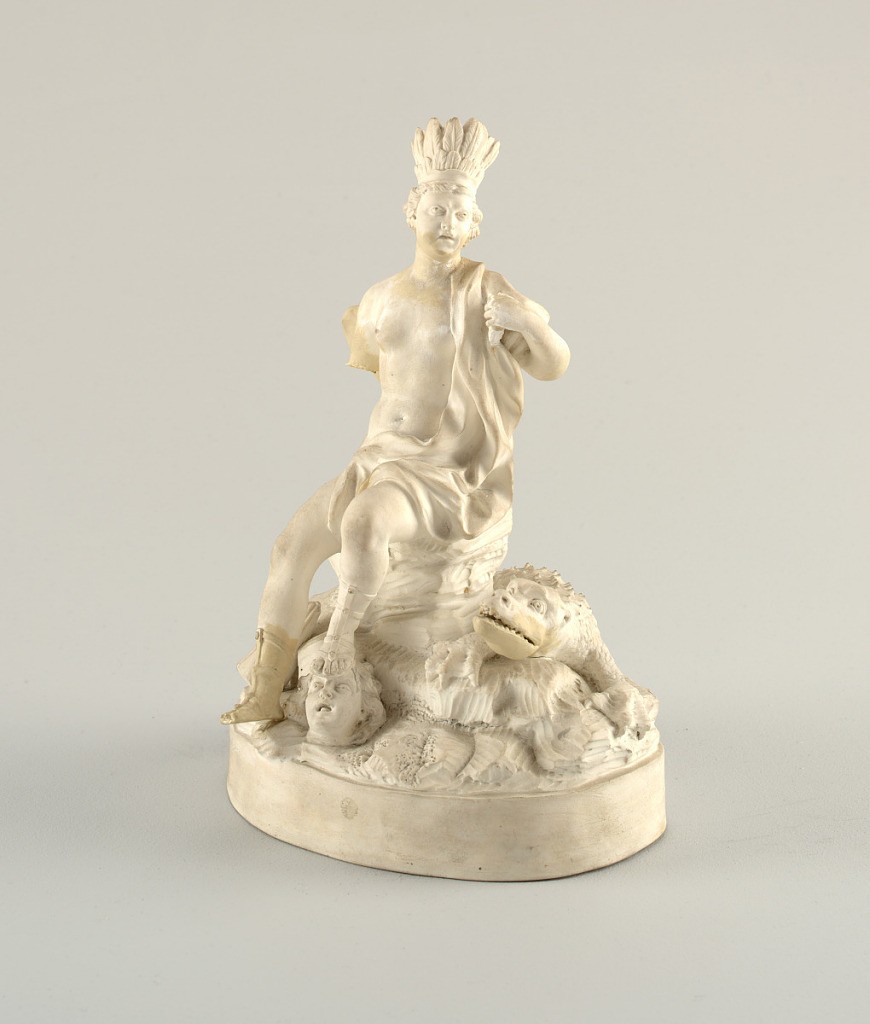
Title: Allegorical Figure of "America"
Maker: Le Nove Porcelain Manufactory, Italian, established ca. 1727
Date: late 18th century
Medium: biscuit
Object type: figure
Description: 1960-1-54-a/d: Allegorical figures of the four continents with th...;     1960-1-54-d: Allegorical figure of "America" with animal attrib...